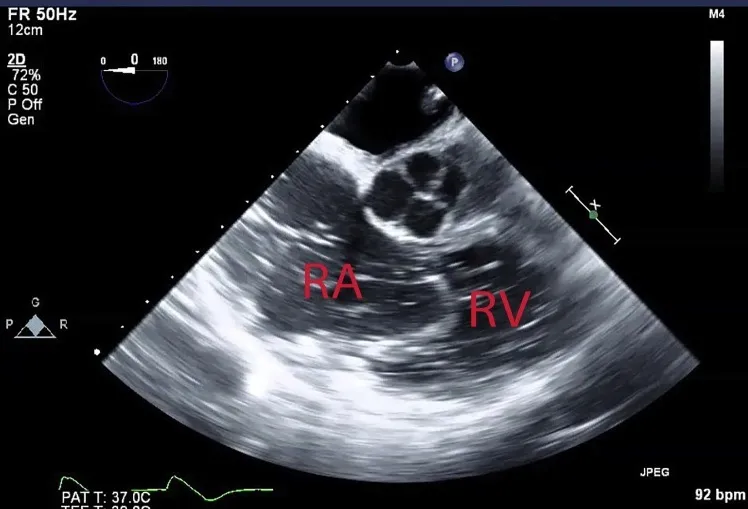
Intraoperative TOE showing extensive thrombi in a markedly dilated right atrium (RA) and right ventricle (RV).
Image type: radiology (ultrasound)